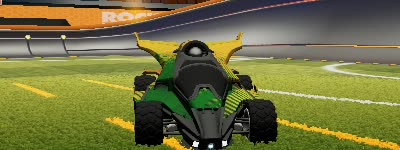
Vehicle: aftershock